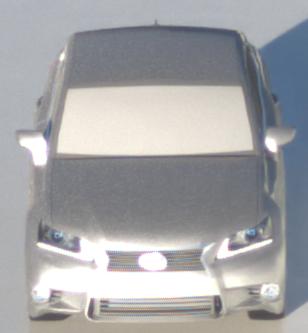
Make: Lexus
Model: GS 250
Detailed model: GS (L10)
Model produced from: 2012/06
Model produced until: 2013/12
Doors: 4
Color: gray
Road condition: wet road
Daytime: sunrise or sunset
Contrast: high contrast